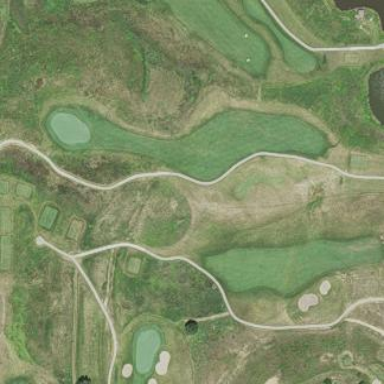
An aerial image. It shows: Area of rough grass used for golf.